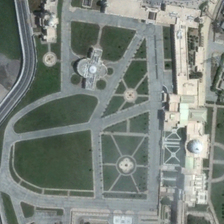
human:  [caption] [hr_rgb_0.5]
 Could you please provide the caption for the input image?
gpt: there is a road near the square .

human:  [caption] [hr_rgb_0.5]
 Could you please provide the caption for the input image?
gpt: there are many white roof houses beside the square .

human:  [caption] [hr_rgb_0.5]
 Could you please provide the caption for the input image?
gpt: there are many white roof houses beside the square .

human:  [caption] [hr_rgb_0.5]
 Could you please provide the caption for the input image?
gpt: there is a road near the square .

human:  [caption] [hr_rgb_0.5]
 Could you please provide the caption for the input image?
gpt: there is a road near the square .